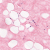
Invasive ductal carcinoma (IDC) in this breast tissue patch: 0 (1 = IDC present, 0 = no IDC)